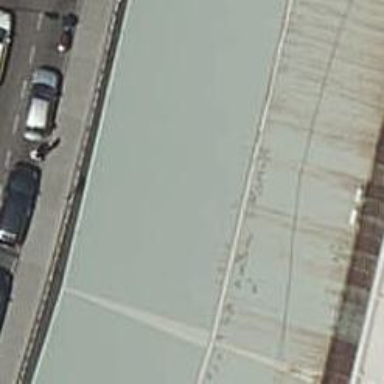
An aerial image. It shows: Tertiary road on asphalt bridge. It is suitable for tourist buses.